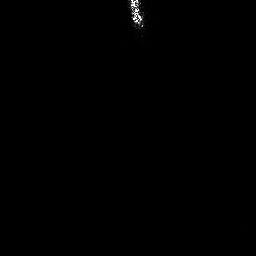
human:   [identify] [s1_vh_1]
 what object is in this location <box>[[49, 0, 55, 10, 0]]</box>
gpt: <ref>1 small ship at the top</ref>